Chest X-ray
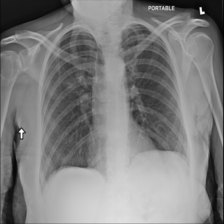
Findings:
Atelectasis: negative
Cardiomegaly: negative
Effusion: negative
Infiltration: negative
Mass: negative
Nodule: negative
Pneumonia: negative
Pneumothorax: negative
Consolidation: negative
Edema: negative
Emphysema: negative
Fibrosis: negative
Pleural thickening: negative
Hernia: negative